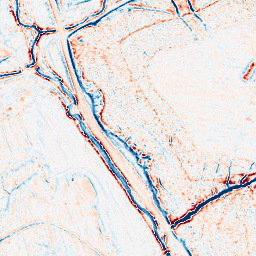
Category: edge_preserving
Decomposition family: bilateral
Decomposition parameters: d: 9
sigma_color: 25
sigma_space: 25
Upsampling method: quartic
Upsampling parameters: scale: 4
Upsampling scale: 4